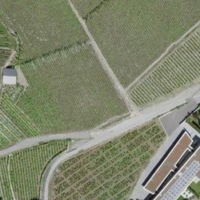
EUNIS habitat code: 40
Species observed at this site:
Erodium cicutarium